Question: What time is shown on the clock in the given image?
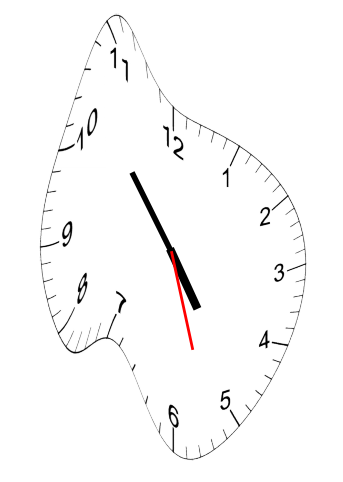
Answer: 04:53:27